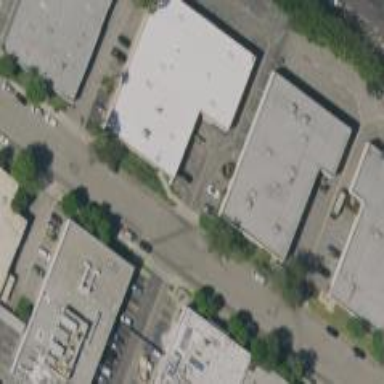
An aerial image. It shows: Warehouse.